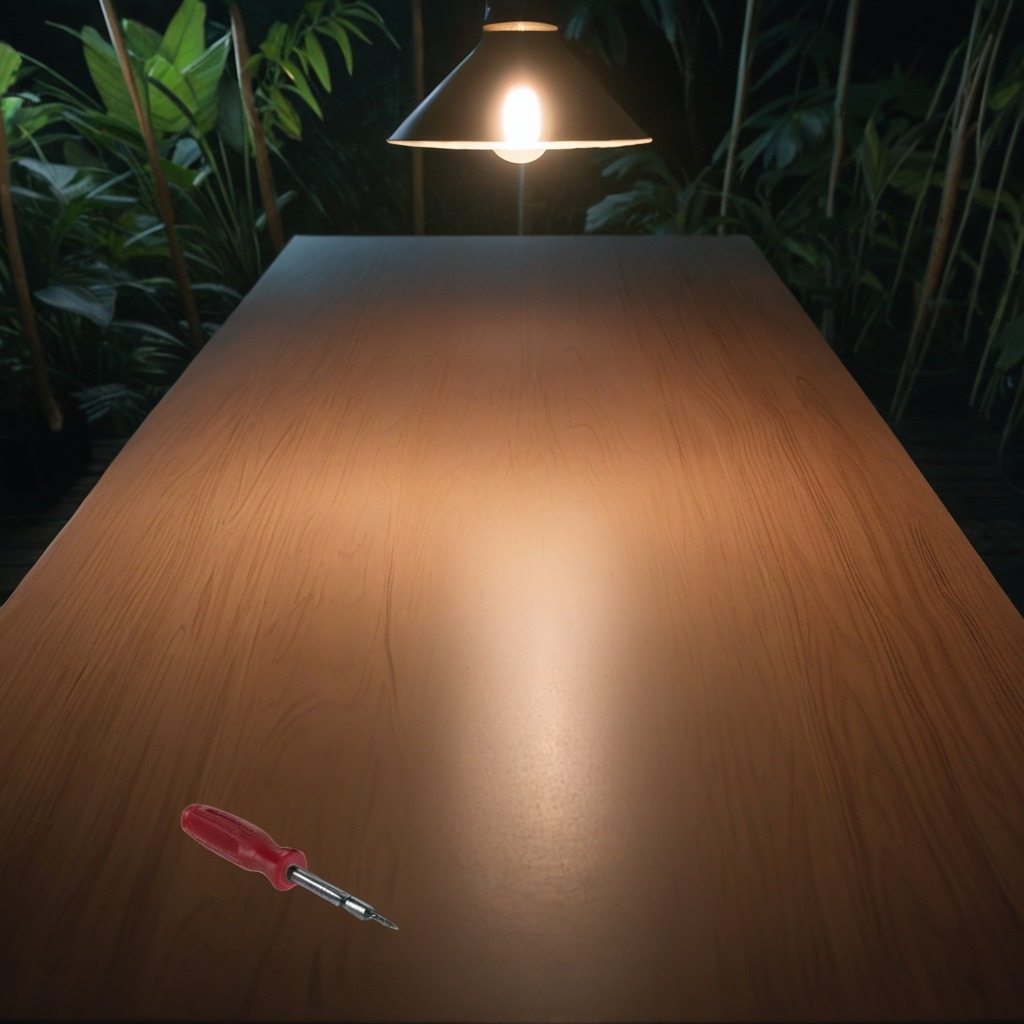
A screwdriver lying on a wooden table inside a jungle field workshop tent at night.